Platform: macOS
Application: Arc Browser
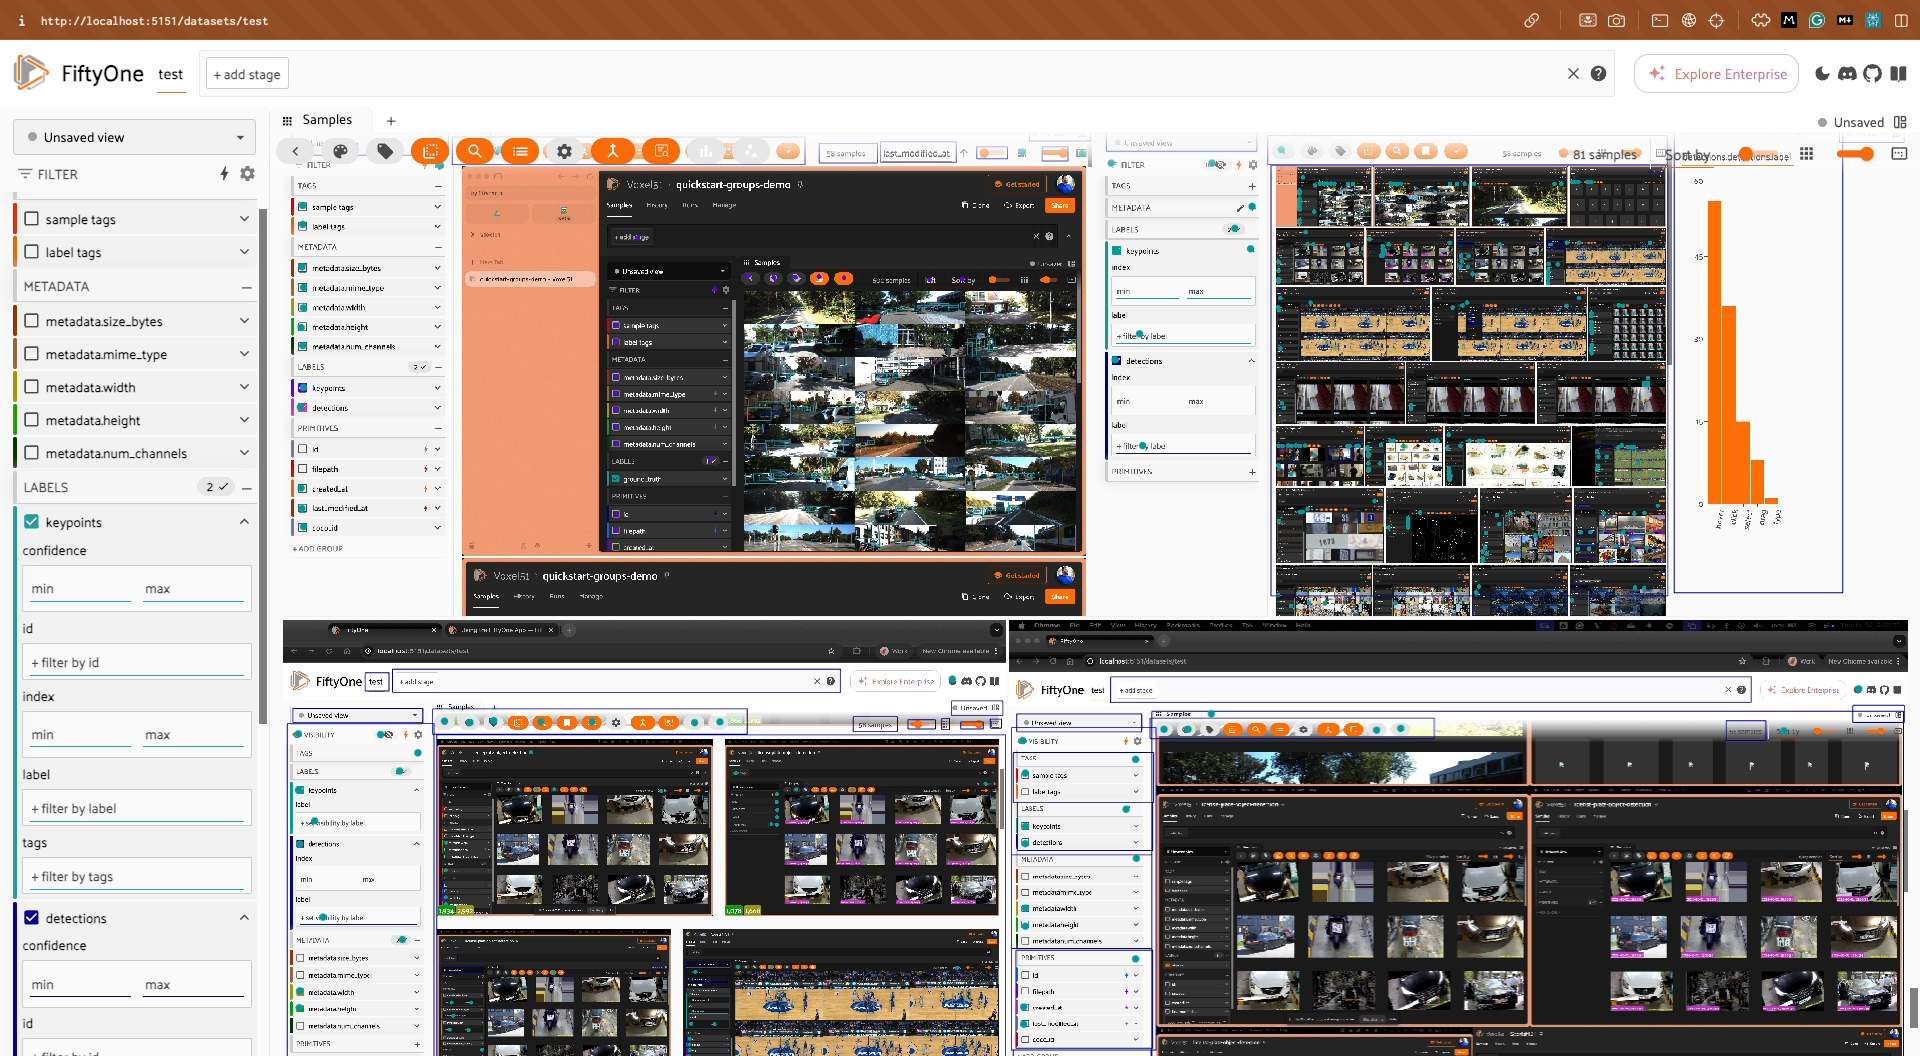
task_description: Toggle to dark mode
action_type: click
element_info: Icon

task_description: Toggle to visibility mode
action_type: click
element_info: Icon

task_description: Clear the shown labels from the samples panel
action_type: click
element_info: Icon

task_description: Open the embeddings panel
action_type: click
element_info: Icon

task_description: Open the histogram panel
action_type: click
element_info: Icon

task_description: Clear the keypoints labels from the sample samples panel
action_type: click
element_info: Checkbox

task_description: Clear the detections from the samples panel
action_type: click
element_info: Checkbox

task_description: Filter the detections by label
action_type: select
element_info: Menu Item

task_description: Display sample tags on samples in the samples panel
action_type: click
element_info: Checkbox

task_description: Display the metadata.num_channels on the samples in the samples panel
action_type: click
element_info: Checkbox

task_description: Show the metadata for the height of samples
action_type: click
element_info: Checkbox

task_description: Show the metadata for the width of samples
action_type: click
element_info: Checkbox

task_description: Add a panel to the workspace
action_type: click
element_info: Icon

task_description: Metadata for the mime type displayed on the samples panel
action_type: click
element_info: Checkbox

task_description: Show keypoints with a minimum confidence of 0.98
action_type: type
element_info: Text Input

task_description: Show the size in bytes of the samples in the samples panel
action_type: click
element_info: Checkbox
task_description: Locate the view bar
action_type: click
element_info: Menu Item

task_description: Load an existing workspace
action_type: select
element_info: Menu Item

task_description: Where do I go to load a saved view or create a new saved view?
action_type: select
element_info: Menu Item

task_description: Load a different dataset
action_type: select
element_info: Menu Item